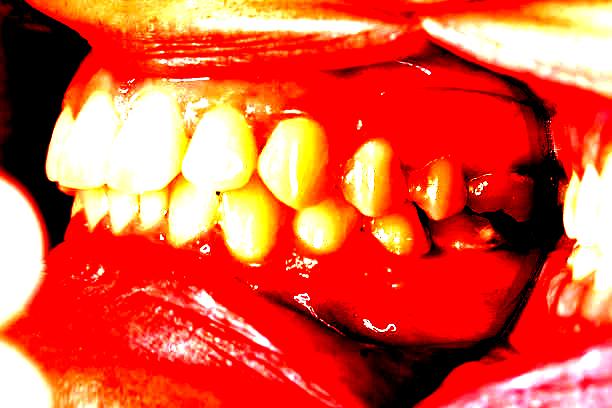
Condition: Gingivitis